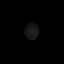
Tissue: skin
Cell type: Epithelial cells
Senescence score: 0.2656
Nuclear area (px): 206
Mean DAPI intensity: 23.966